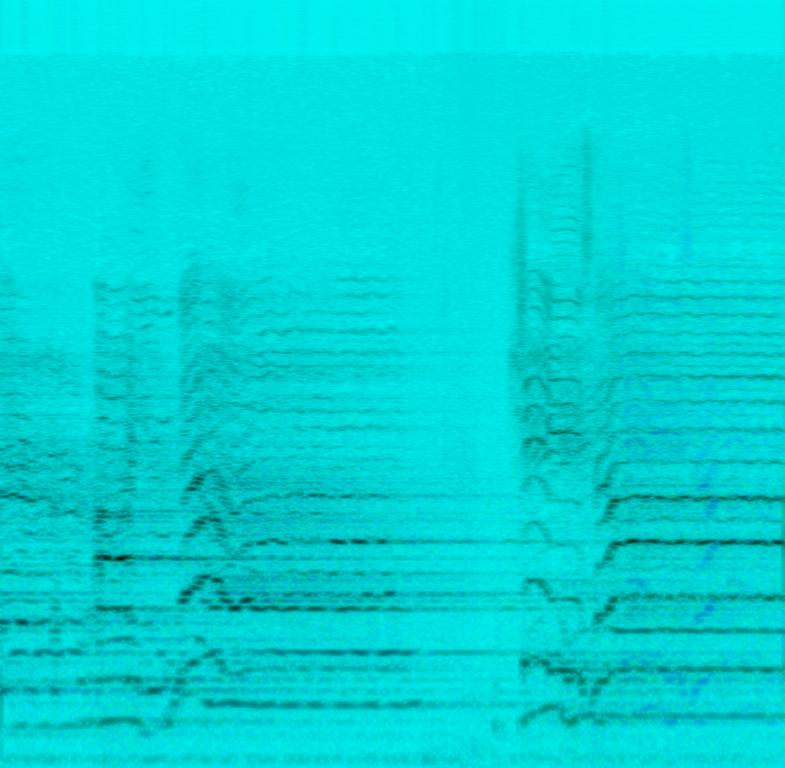
The low quality recording features a female vocal singing with left-panned echoing effect, which creates this unbalanced stereo image. In the background, there is a harmonizing male vocal, followed by a rumbly sound effect located in the right channel of the stereo image. Sounds passionate and emotional.